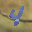
Label: 4